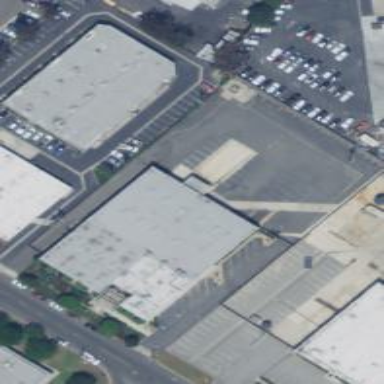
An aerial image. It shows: Commercial building.